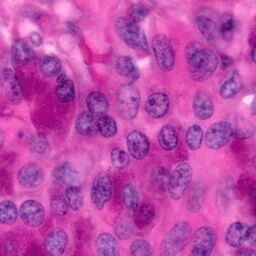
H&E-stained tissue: Pancreatic